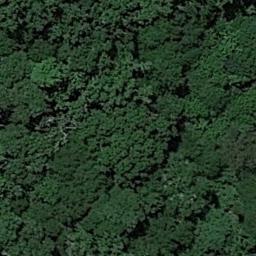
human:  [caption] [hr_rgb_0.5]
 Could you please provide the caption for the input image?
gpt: There is a winding path in this forest .

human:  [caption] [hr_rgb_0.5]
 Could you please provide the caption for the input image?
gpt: Many green trees are in a forest .

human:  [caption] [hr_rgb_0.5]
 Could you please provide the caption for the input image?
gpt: The forest is full of green trees .

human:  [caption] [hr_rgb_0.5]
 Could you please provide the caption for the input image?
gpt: The forest has a lot of dense green trees of different color depths .

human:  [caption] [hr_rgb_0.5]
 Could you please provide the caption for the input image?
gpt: A dense forest with many green trees .